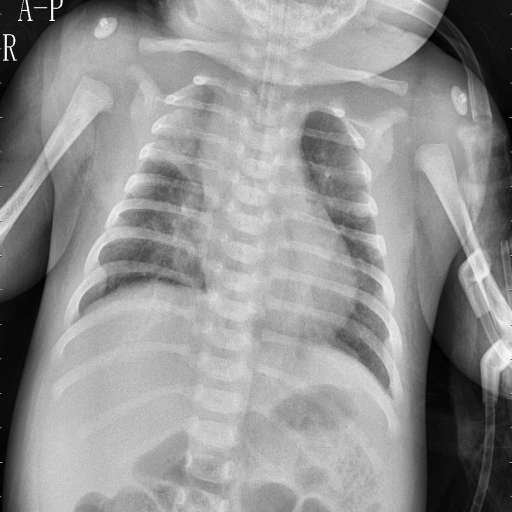
Finding: PNEUMONIA